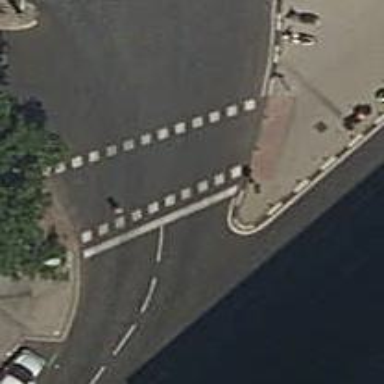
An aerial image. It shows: Road with traffic signals. The crossing is controlled by traffic signals.